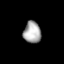
Tissue: lung
Cell type: Endothelial cells
Senescence score: 0.6751
Nuclear area (px): 374
Mean DAPI intensity: 168.008